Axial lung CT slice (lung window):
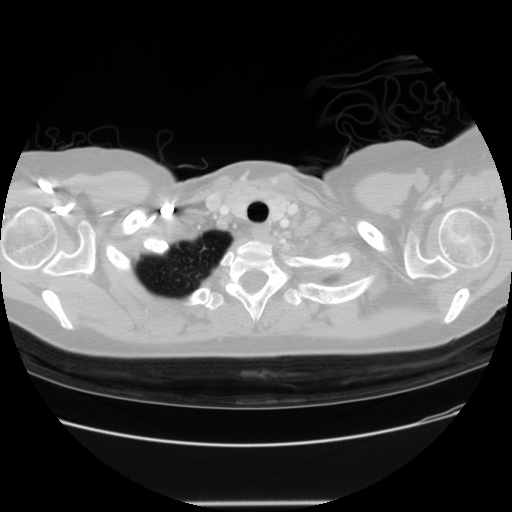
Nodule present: no